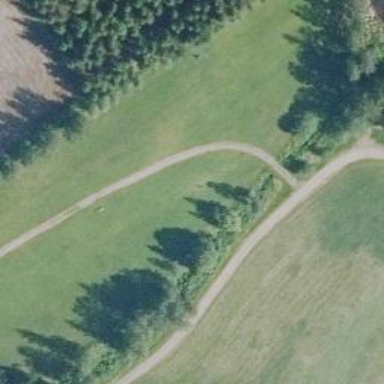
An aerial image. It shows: Disc golf basket.